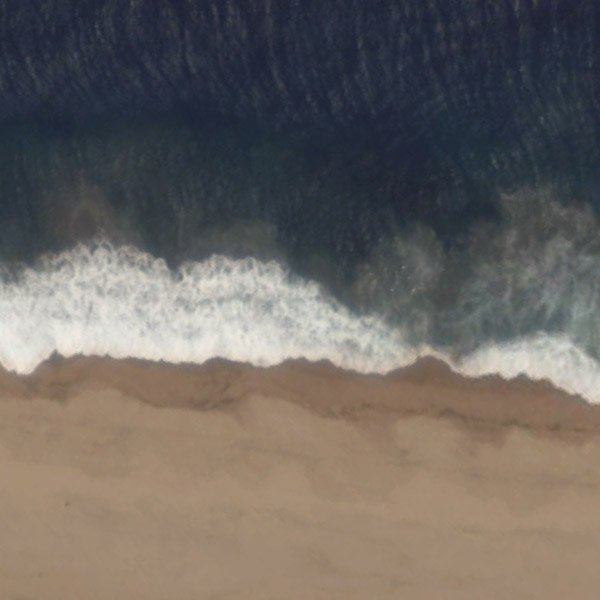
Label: Beach